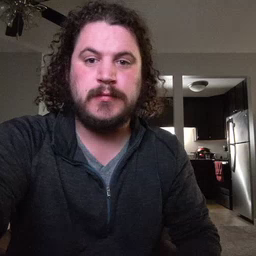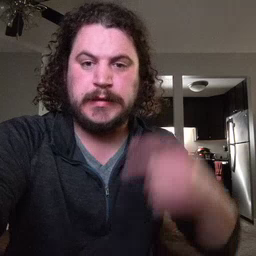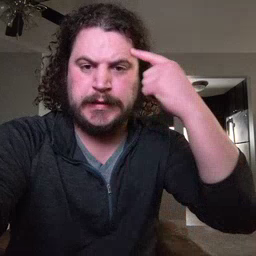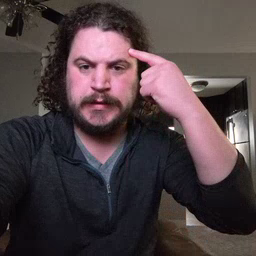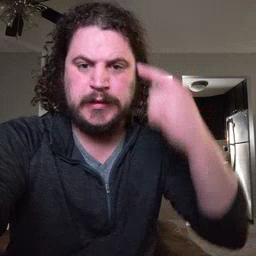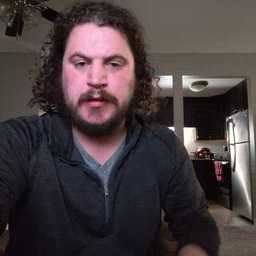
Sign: think